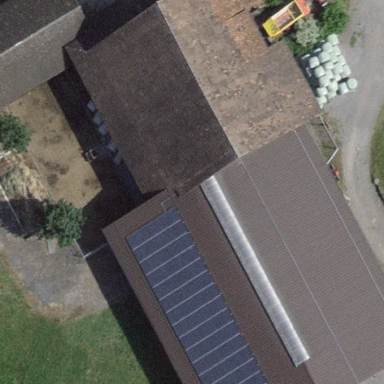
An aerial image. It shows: Farmyard area.